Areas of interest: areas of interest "Home Furnishing and Building Materials Market"
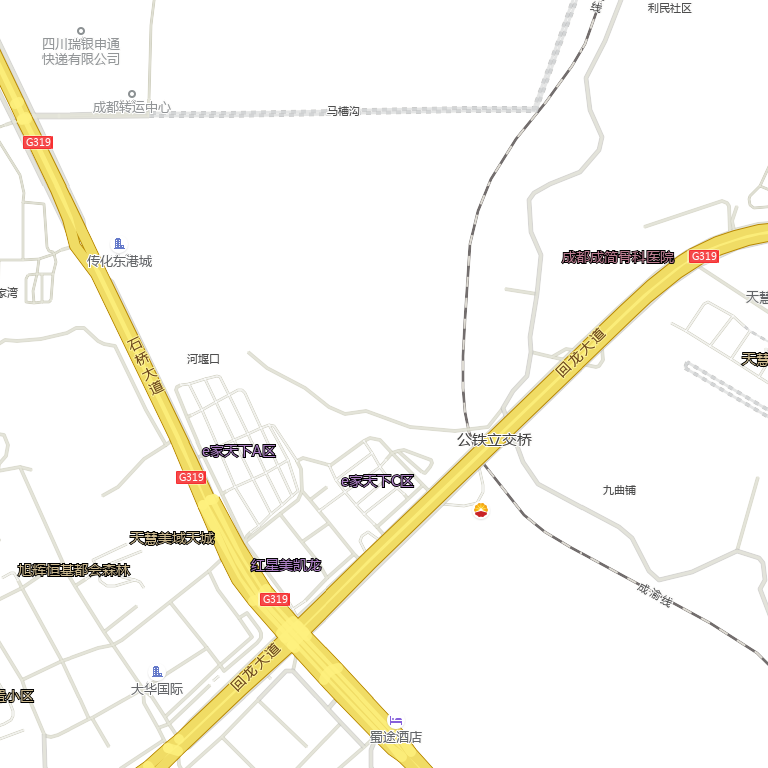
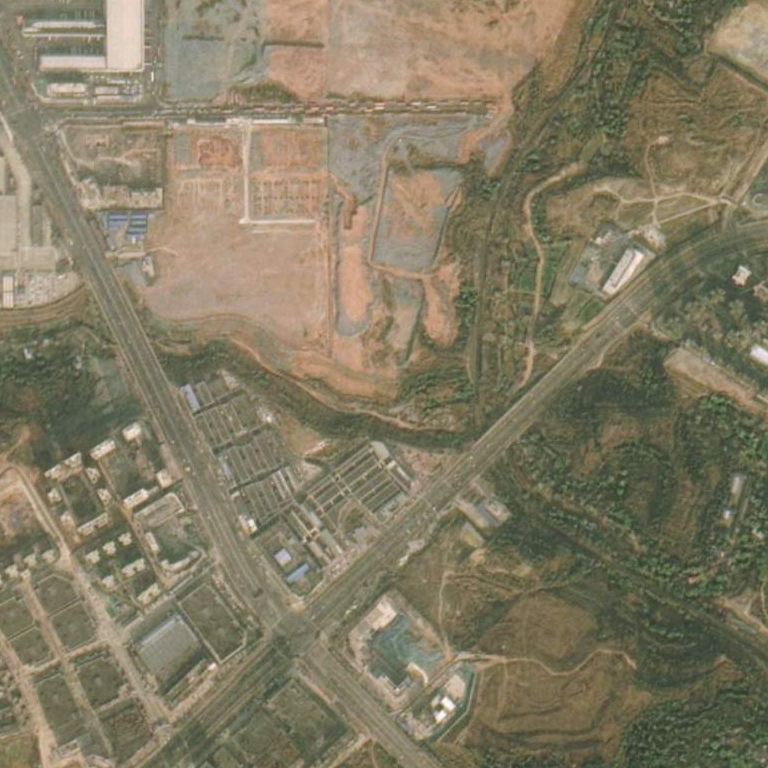